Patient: sex F, age 76
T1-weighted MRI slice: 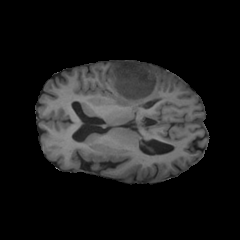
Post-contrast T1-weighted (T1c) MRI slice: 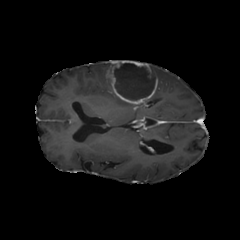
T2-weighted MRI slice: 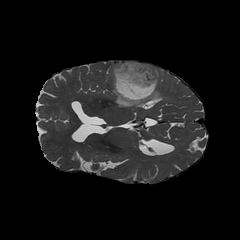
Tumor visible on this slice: yes
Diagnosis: Glioblastoma, IDH-wildtype
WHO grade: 4